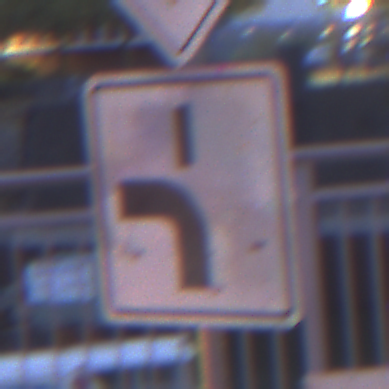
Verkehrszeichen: VerlaufVorfahrtsstrasse5
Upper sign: Vorfahrtsstrasse
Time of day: Night
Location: Outdoor (Urban)
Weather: PartlyCloudy
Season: NotSpecified
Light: Artificial